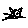
Label: cat